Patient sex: M
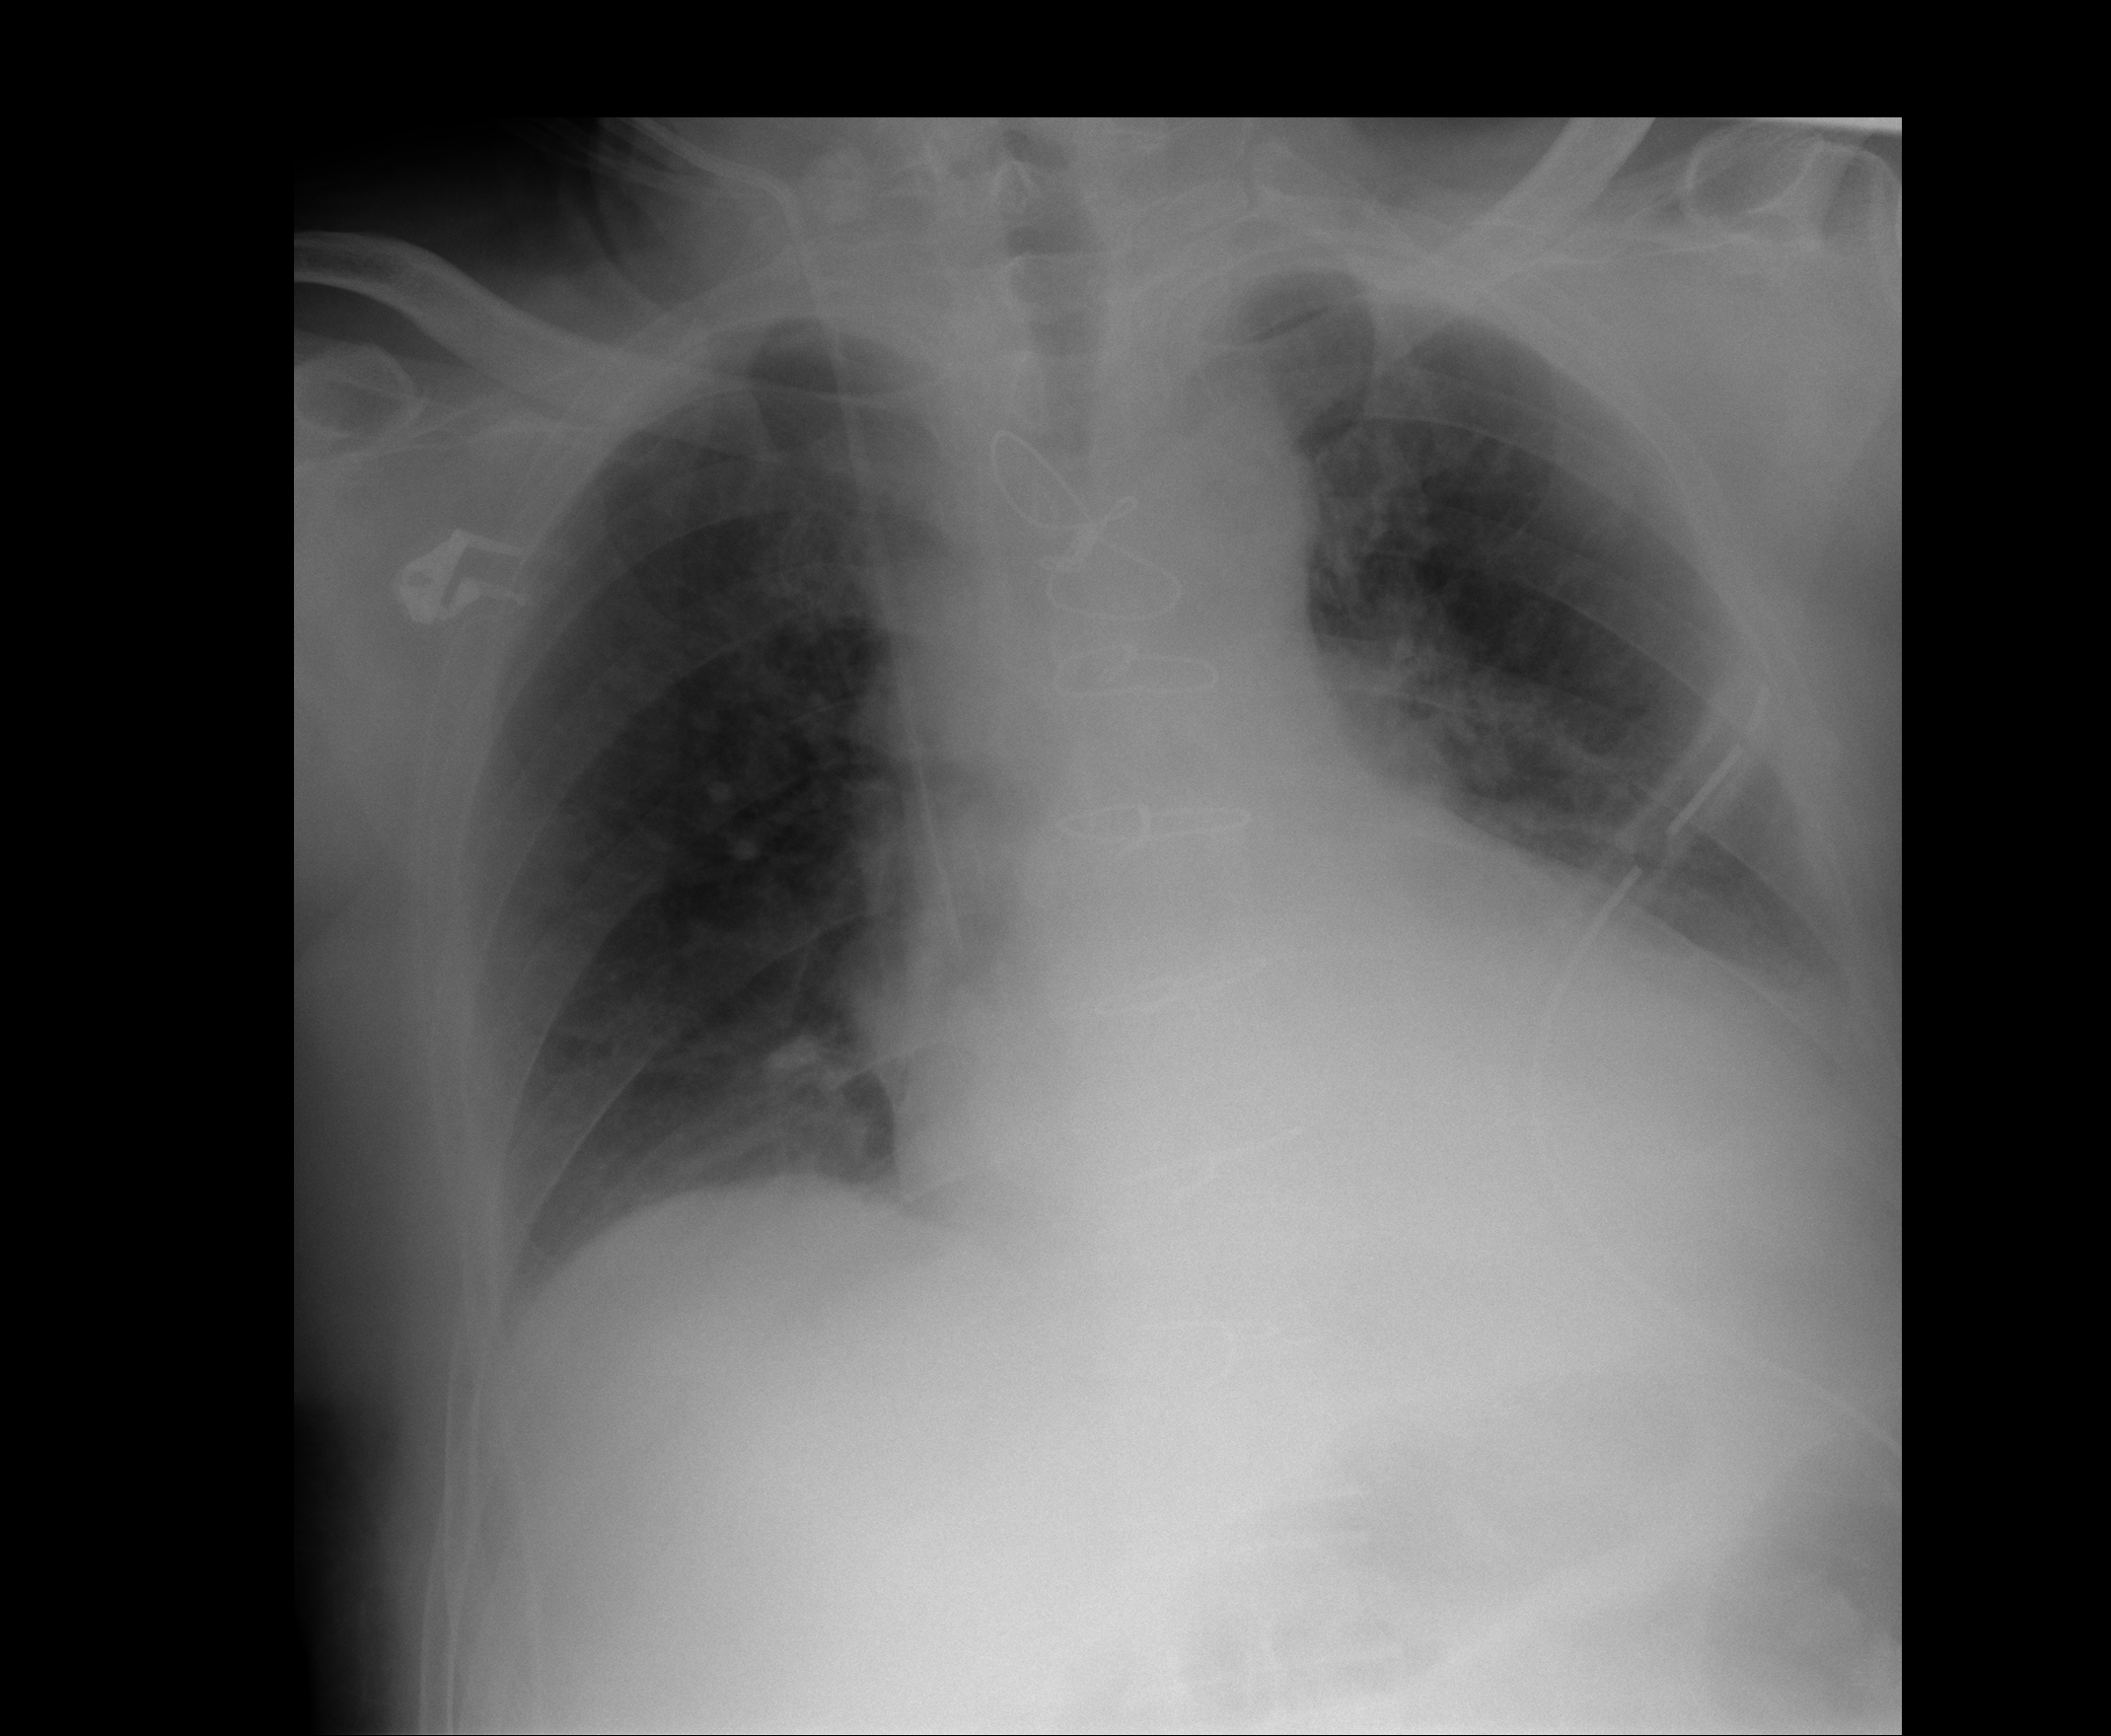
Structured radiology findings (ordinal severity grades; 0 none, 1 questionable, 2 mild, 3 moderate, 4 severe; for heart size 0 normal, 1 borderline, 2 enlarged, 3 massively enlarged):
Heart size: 0
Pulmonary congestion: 0
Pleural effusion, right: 0
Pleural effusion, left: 2
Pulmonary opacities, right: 0
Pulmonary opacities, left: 0
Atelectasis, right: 0
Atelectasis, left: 0